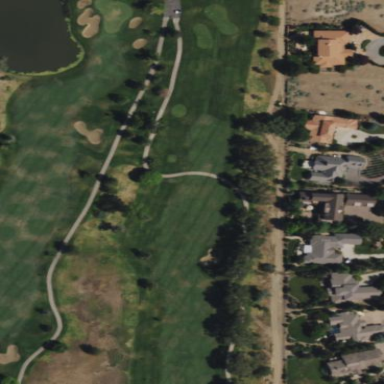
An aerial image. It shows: Area of rough grass used for golf.